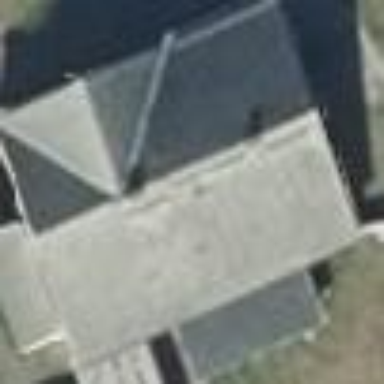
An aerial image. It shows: House with gabled roof. The roof is oriented along the building with light gray color.